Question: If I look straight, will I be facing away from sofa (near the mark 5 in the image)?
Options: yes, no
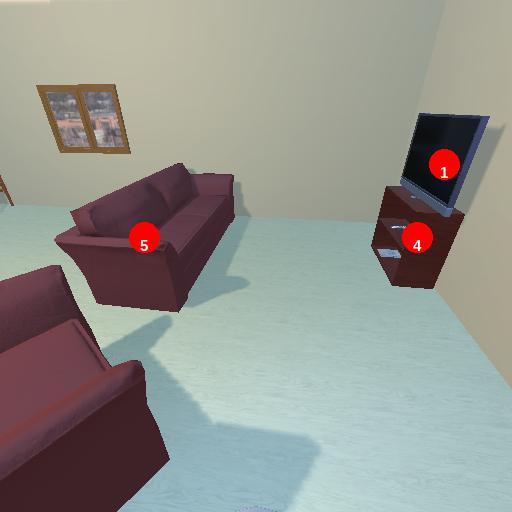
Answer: yes